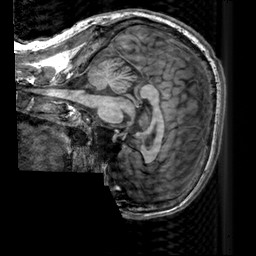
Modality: T1w
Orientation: sagittal
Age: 39
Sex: male
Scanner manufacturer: siemens
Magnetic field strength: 3 T
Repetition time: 2.3 s
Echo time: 0.00303 s